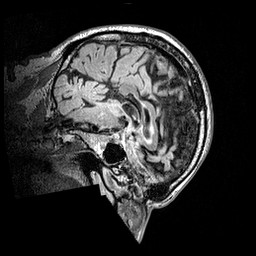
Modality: FLAIR
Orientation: sagittal
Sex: male
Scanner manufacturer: siemens
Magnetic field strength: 3 T
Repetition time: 5 s
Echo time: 0.395 s